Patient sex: M
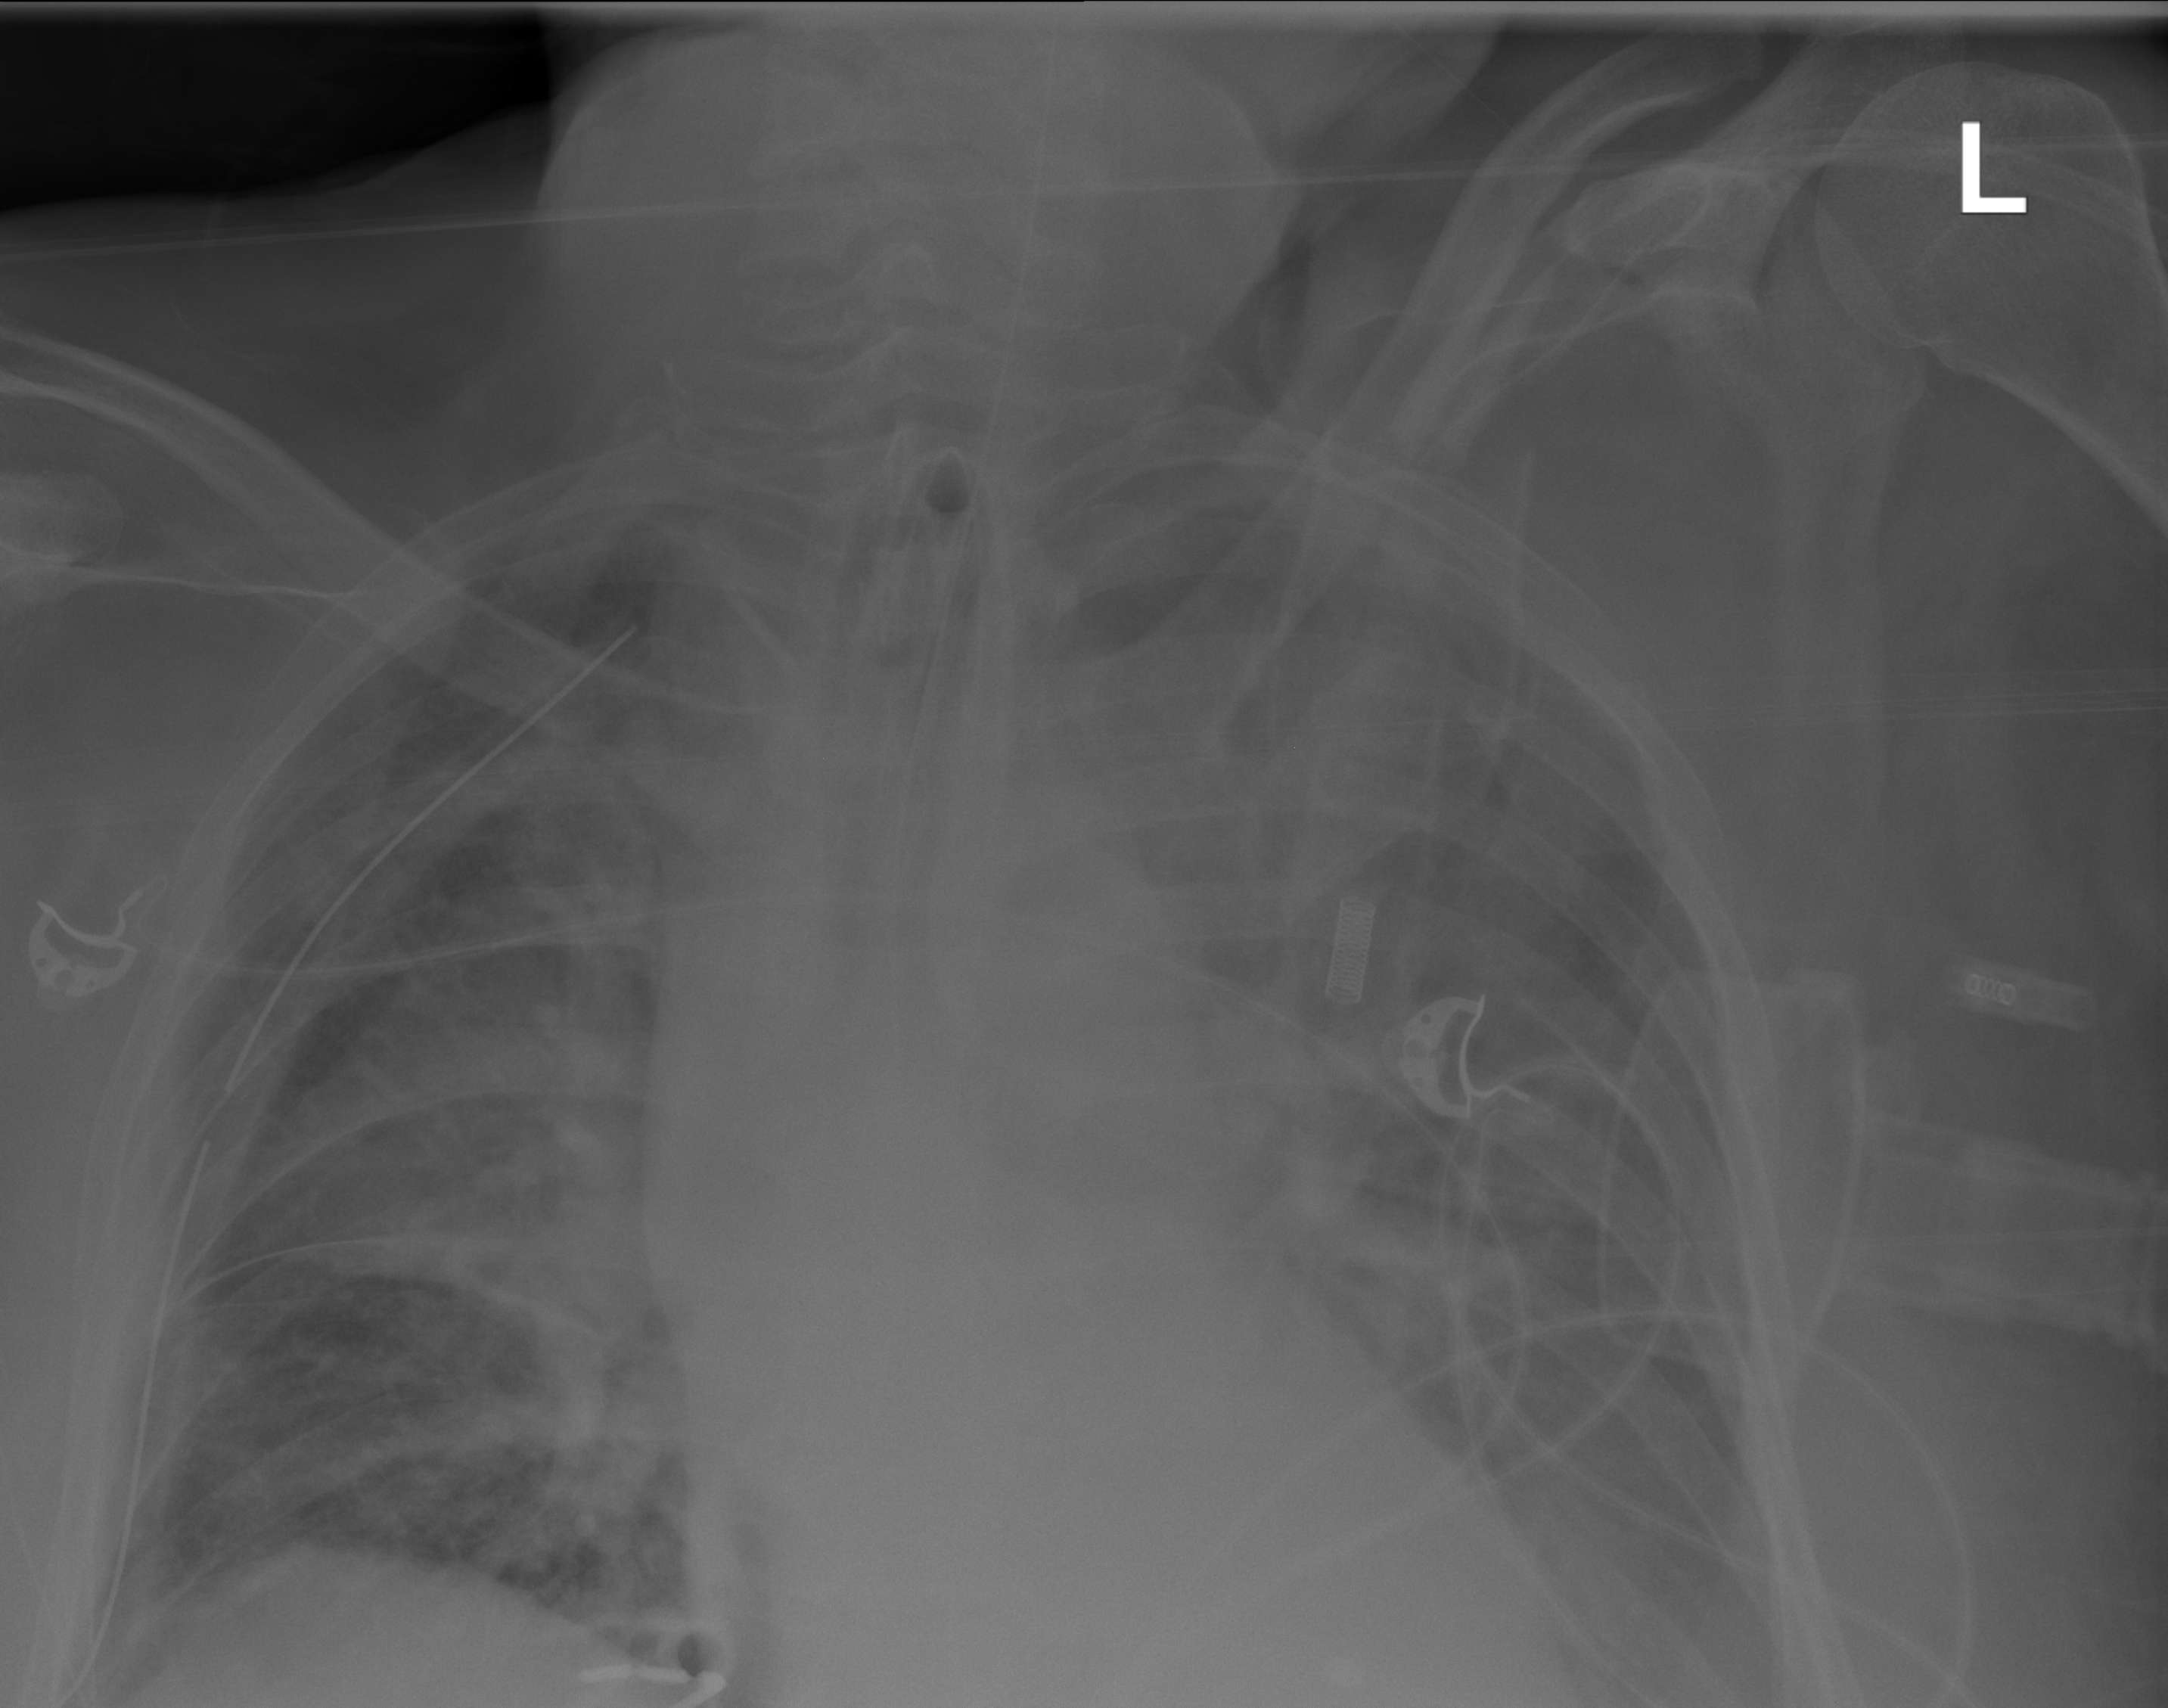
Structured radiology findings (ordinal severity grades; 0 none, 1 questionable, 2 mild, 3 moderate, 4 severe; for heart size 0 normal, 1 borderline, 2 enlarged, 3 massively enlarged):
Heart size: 1
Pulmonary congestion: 2
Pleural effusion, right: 0
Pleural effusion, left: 0
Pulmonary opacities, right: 0
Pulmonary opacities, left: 0
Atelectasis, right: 2
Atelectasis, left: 0